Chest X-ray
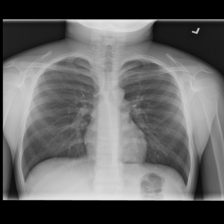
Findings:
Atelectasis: negative
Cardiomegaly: negative
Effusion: negative
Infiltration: negative
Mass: negative
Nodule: negative
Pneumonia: negative
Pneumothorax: negative
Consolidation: negative
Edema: negative
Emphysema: negative
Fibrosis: negative
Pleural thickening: negative
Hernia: negative